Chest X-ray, AP view. Patient: 57 years old, sex M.
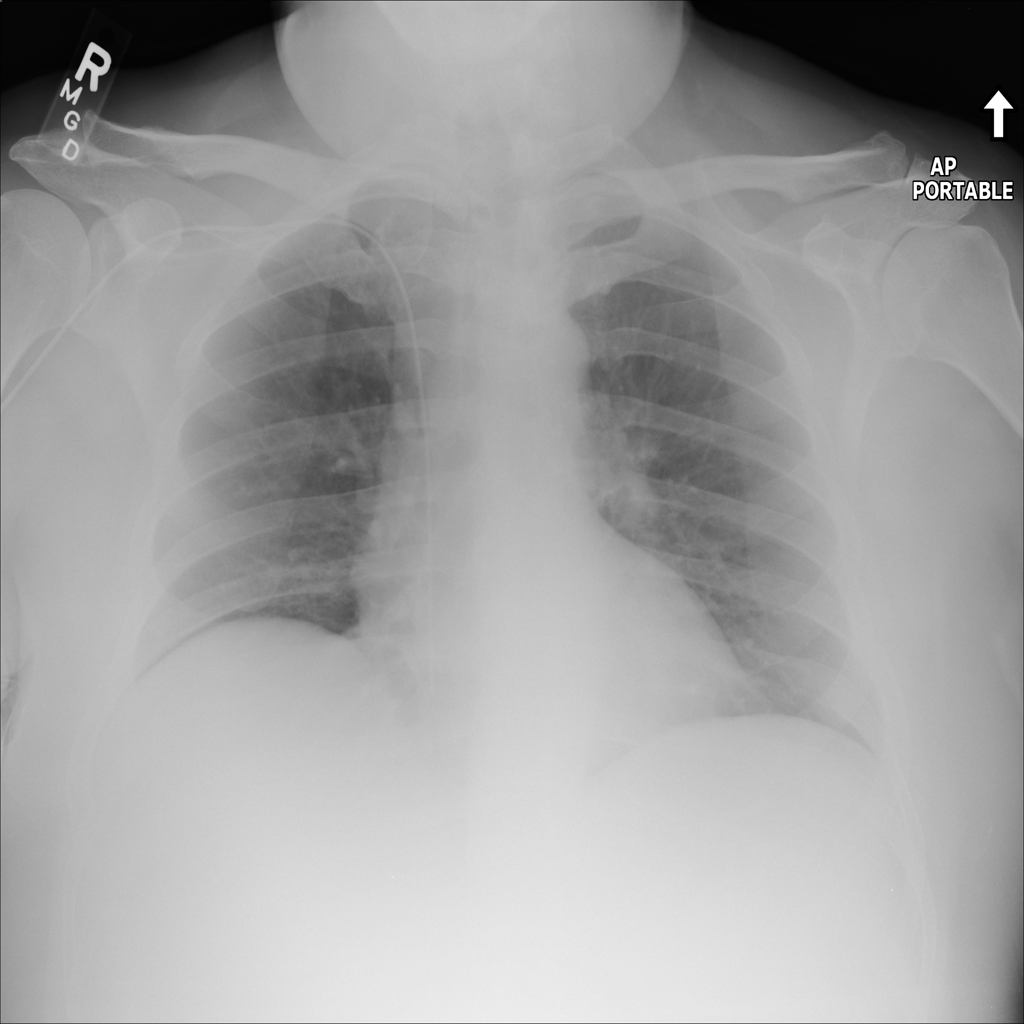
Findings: No Finding